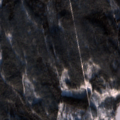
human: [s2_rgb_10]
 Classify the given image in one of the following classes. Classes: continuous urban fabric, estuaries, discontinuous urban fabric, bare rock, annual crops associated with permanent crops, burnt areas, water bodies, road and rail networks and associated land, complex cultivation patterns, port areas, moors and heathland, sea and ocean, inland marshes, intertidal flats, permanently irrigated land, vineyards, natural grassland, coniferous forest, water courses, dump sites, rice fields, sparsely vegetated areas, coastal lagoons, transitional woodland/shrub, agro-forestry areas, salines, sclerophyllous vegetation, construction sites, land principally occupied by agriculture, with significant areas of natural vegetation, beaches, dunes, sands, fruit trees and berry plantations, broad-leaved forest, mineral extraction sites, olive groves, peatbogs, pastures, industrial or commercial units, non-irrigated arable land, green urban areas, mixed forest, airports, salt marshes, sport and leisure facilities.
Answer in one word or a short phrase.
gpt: coniferous forest, mixed forest, transitional woodland/shrub